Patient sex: M
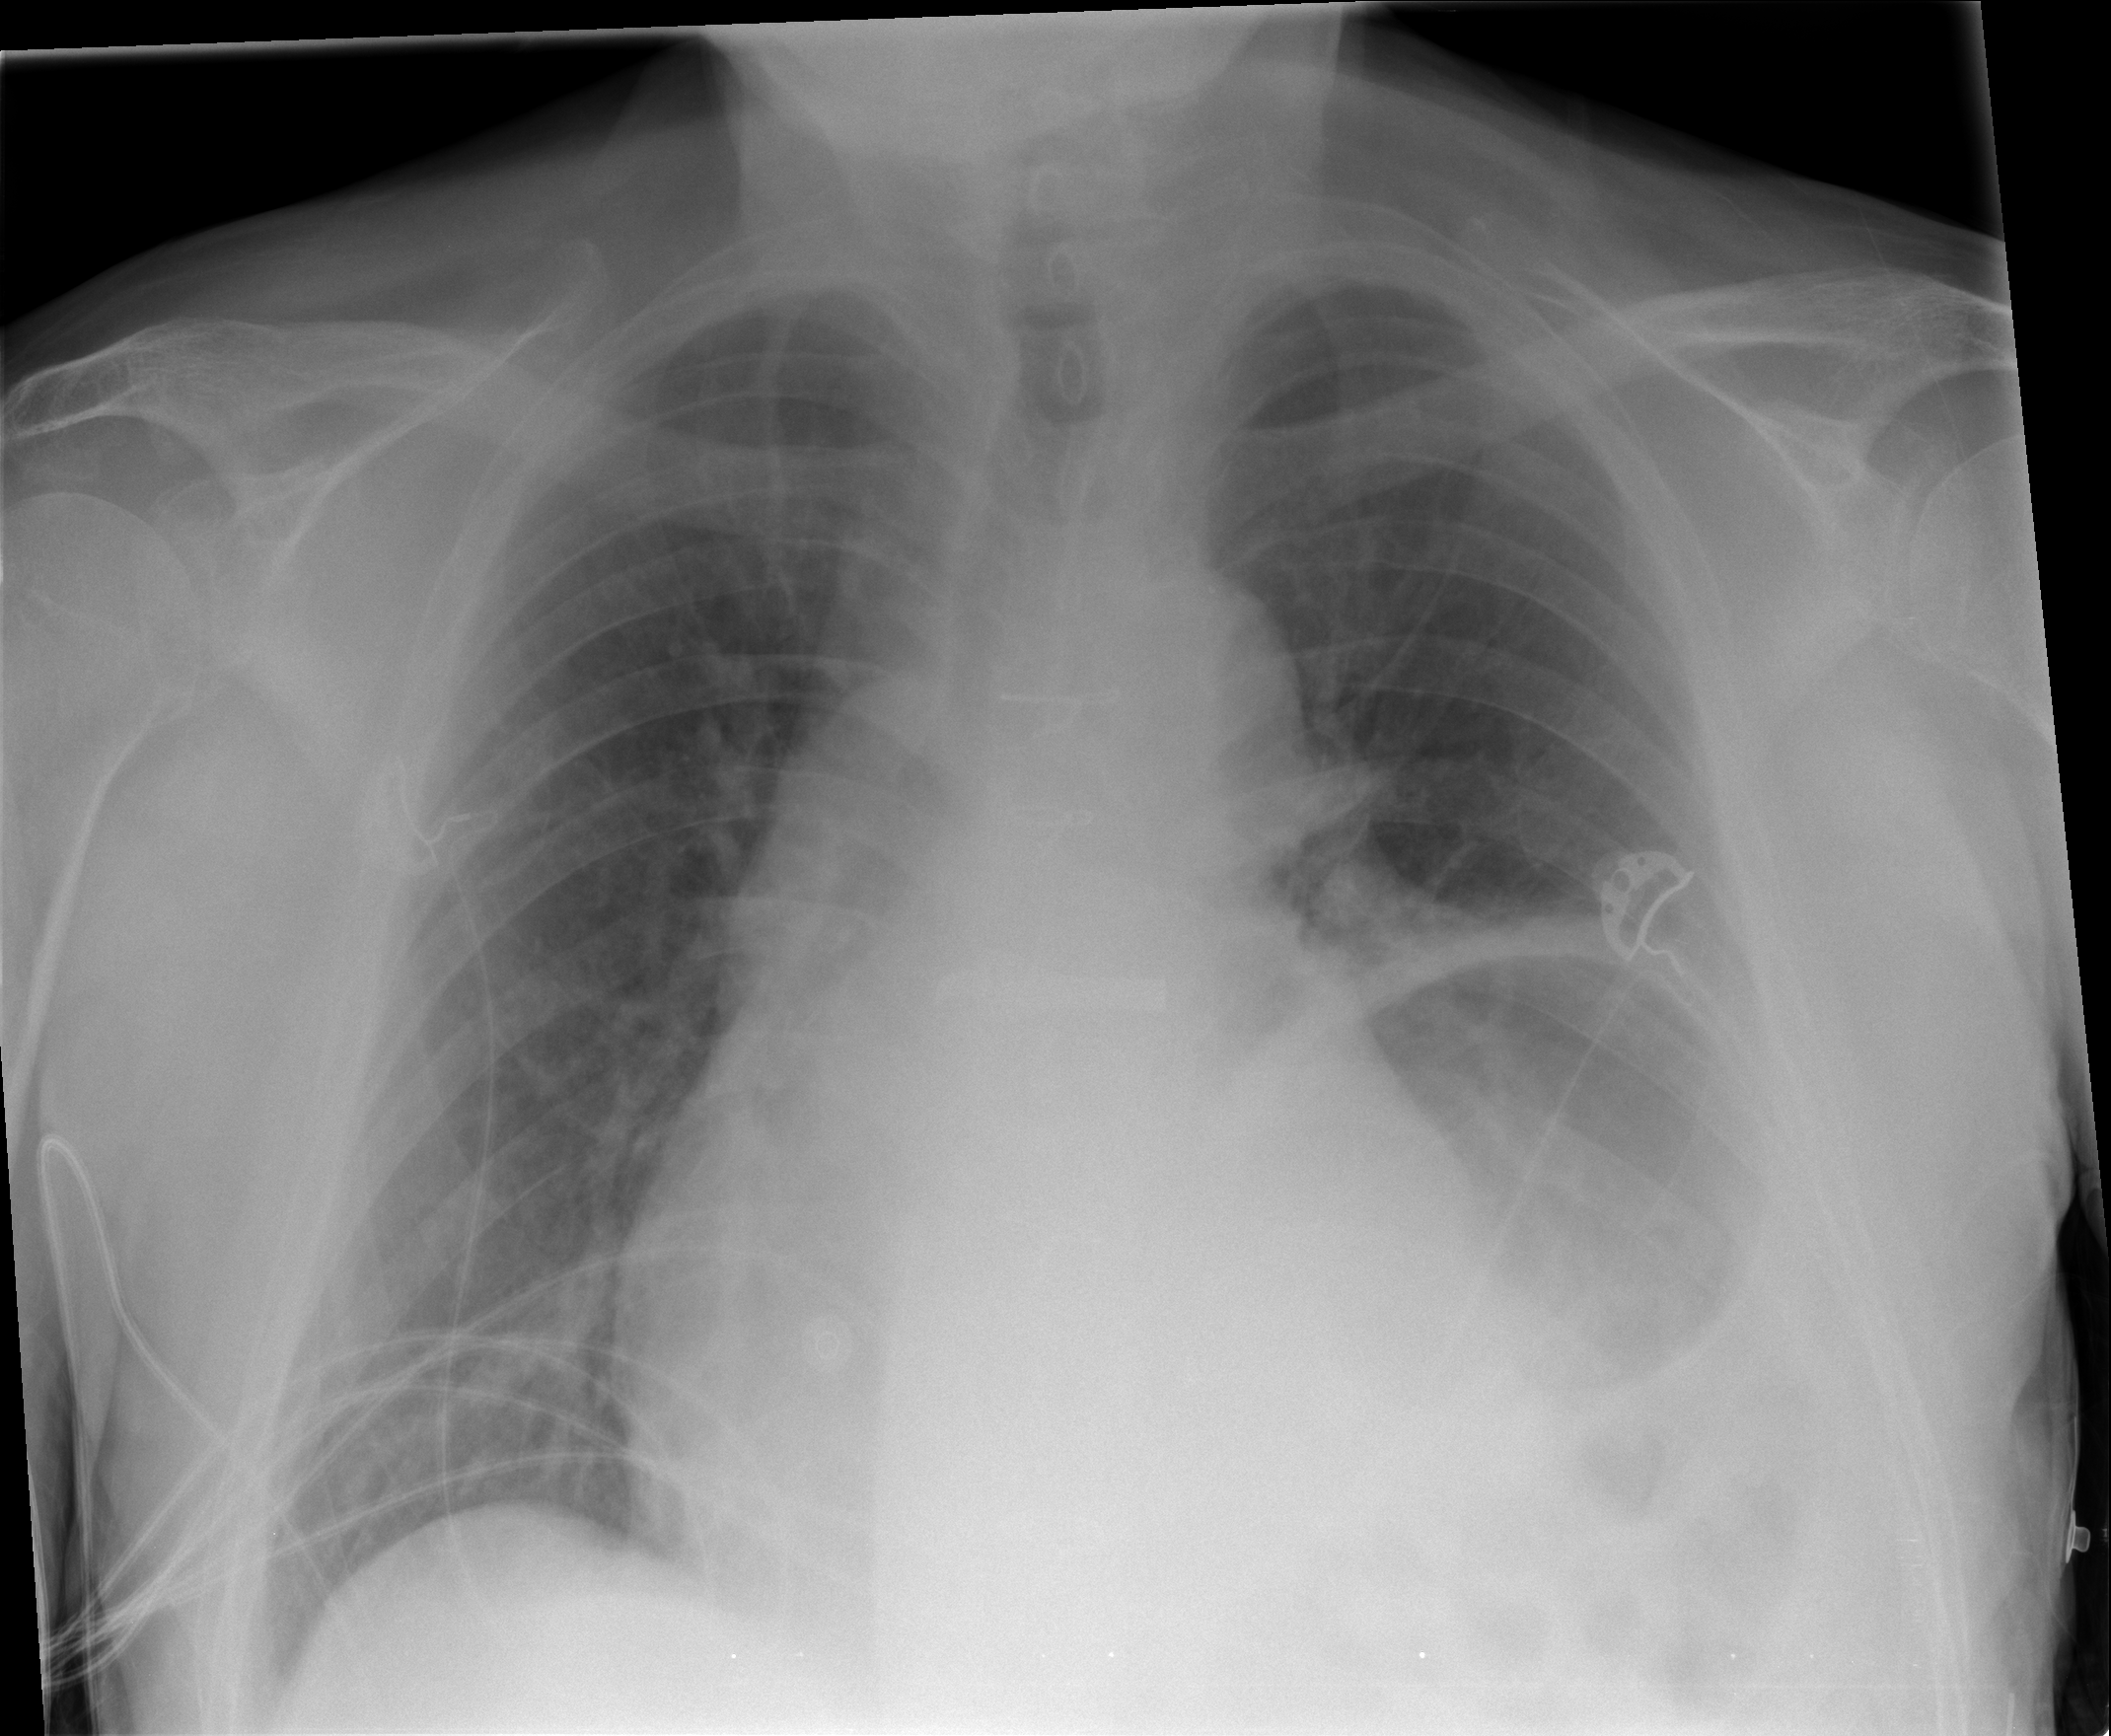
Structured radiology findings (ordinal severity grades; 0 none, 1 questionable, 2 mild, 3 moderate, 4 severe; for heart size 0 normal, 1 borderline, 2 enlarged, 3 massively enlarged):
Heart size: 2
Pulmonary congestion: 1
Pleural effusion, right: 0
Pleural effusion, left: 1
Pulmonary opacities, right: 0
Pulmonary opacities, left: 0
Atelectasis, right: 2
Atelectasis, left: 2